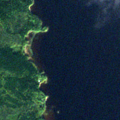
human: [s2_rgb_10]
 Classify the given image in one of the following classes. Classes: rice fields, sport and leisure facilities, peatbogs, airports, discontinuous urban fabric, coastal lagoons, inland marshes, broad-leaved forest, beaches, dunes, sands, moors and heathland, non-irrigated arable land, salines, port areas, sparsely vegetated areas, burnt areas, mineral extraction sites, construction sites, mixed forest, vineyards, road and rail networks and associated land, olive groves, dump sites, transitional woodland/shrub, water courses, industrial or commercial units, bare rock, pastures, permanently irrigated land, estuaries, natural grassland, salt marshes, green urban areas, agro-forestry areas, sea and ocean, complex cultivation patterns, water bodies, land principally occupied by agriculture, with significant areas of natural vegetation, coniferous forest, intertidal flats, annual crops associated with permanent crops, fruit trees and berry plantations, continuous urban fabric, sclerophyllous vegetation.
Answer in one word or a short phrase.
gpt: coniferous forest, mixed forest, water bodies